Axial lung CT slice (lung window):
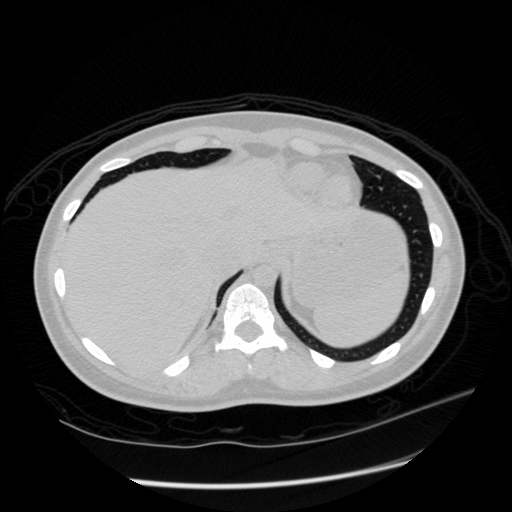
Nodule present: no